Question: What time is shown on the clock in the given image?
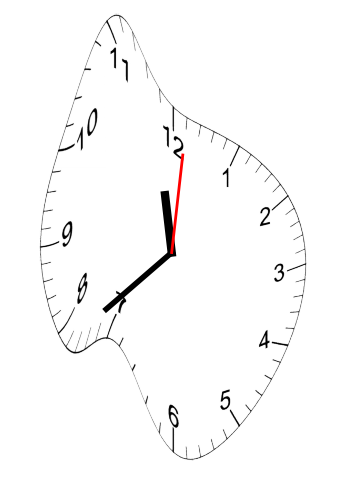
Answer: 11:38:01